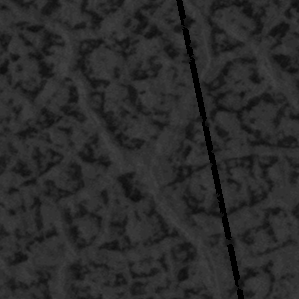
Label: frost